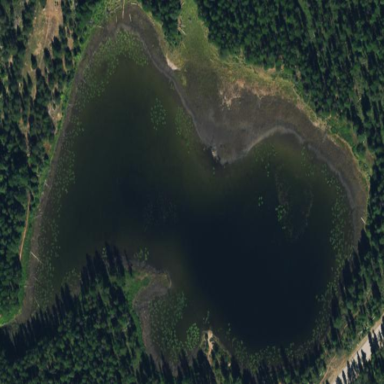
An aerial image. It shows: Lake with natural water.